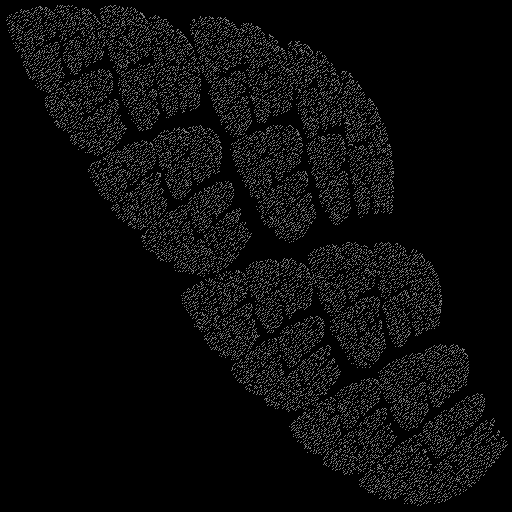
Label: shieldfern